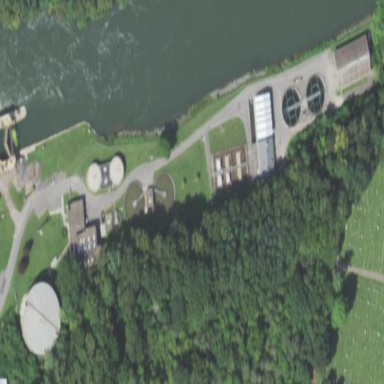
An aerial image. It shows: View of wastewater plant.